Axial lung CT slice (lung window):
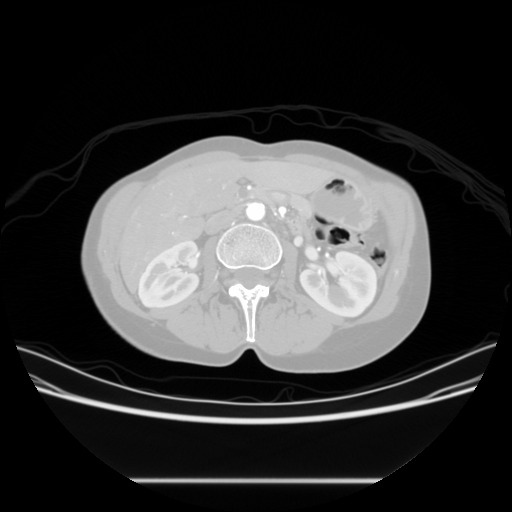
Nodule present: no